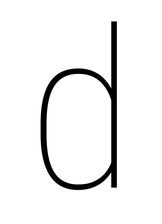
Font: Roboto_Condensed_Thin